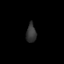
Tissue: prostate
Cell type: Myeloid cells
Senescence score: 0.351
Nuclear area (px): 182
Mean DAPI intensity: 52.28